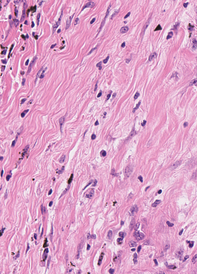
Tumor epithelial tissue: no
Tumor-associated stroma tissue: yes
Normal tissue: no